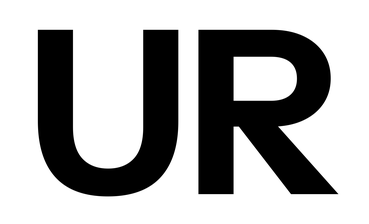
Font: InstrumentSans_Bold